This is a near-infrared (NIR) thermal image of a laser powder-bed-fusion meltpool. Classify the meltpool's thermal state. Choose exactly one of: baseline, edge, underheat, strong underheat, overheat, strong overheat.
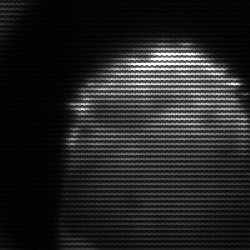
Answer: edge